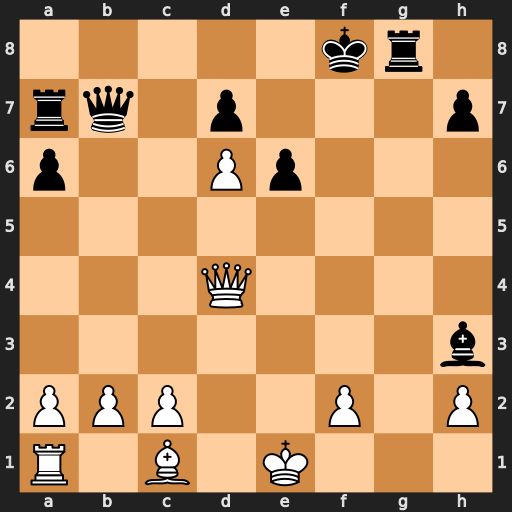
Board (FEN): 5kr1/rq1p3p/p2Pp3/8/3Q4/7b/PPP2P1P/R1B1K3
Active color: w
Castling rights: Q
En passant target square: -
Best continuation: Qf6+ Ke8 Qe7#